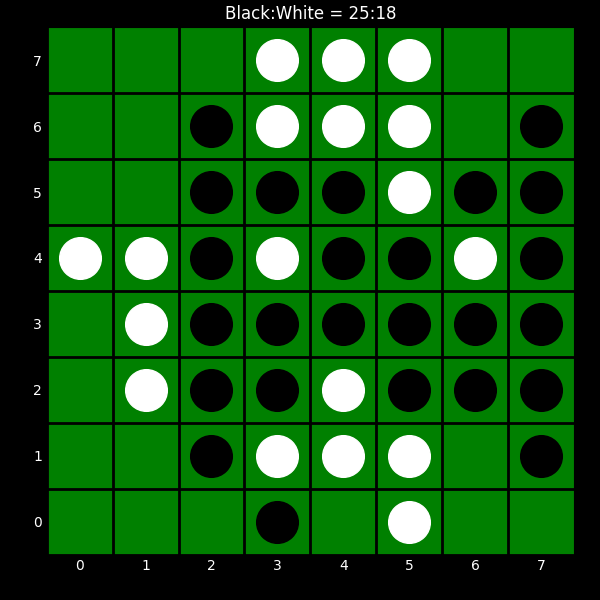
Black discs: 25
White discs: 18